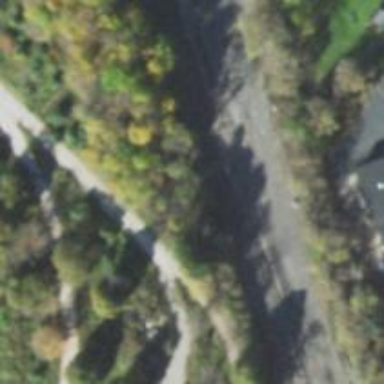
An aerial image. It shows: Railway siding with rails.